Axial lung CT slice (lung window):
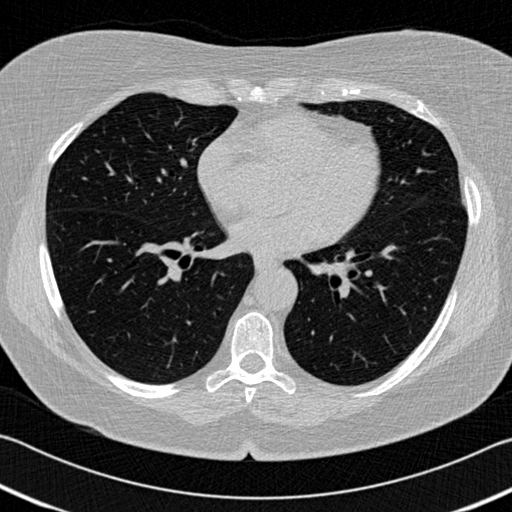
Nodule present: no